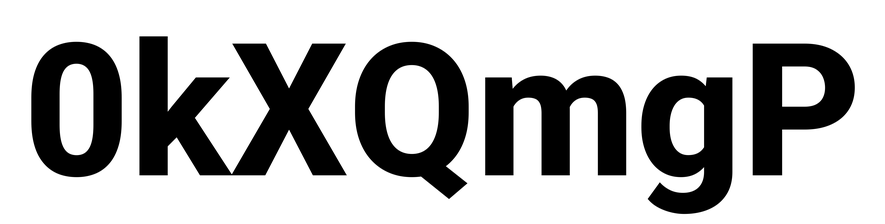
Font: Roboto_ExtraBold